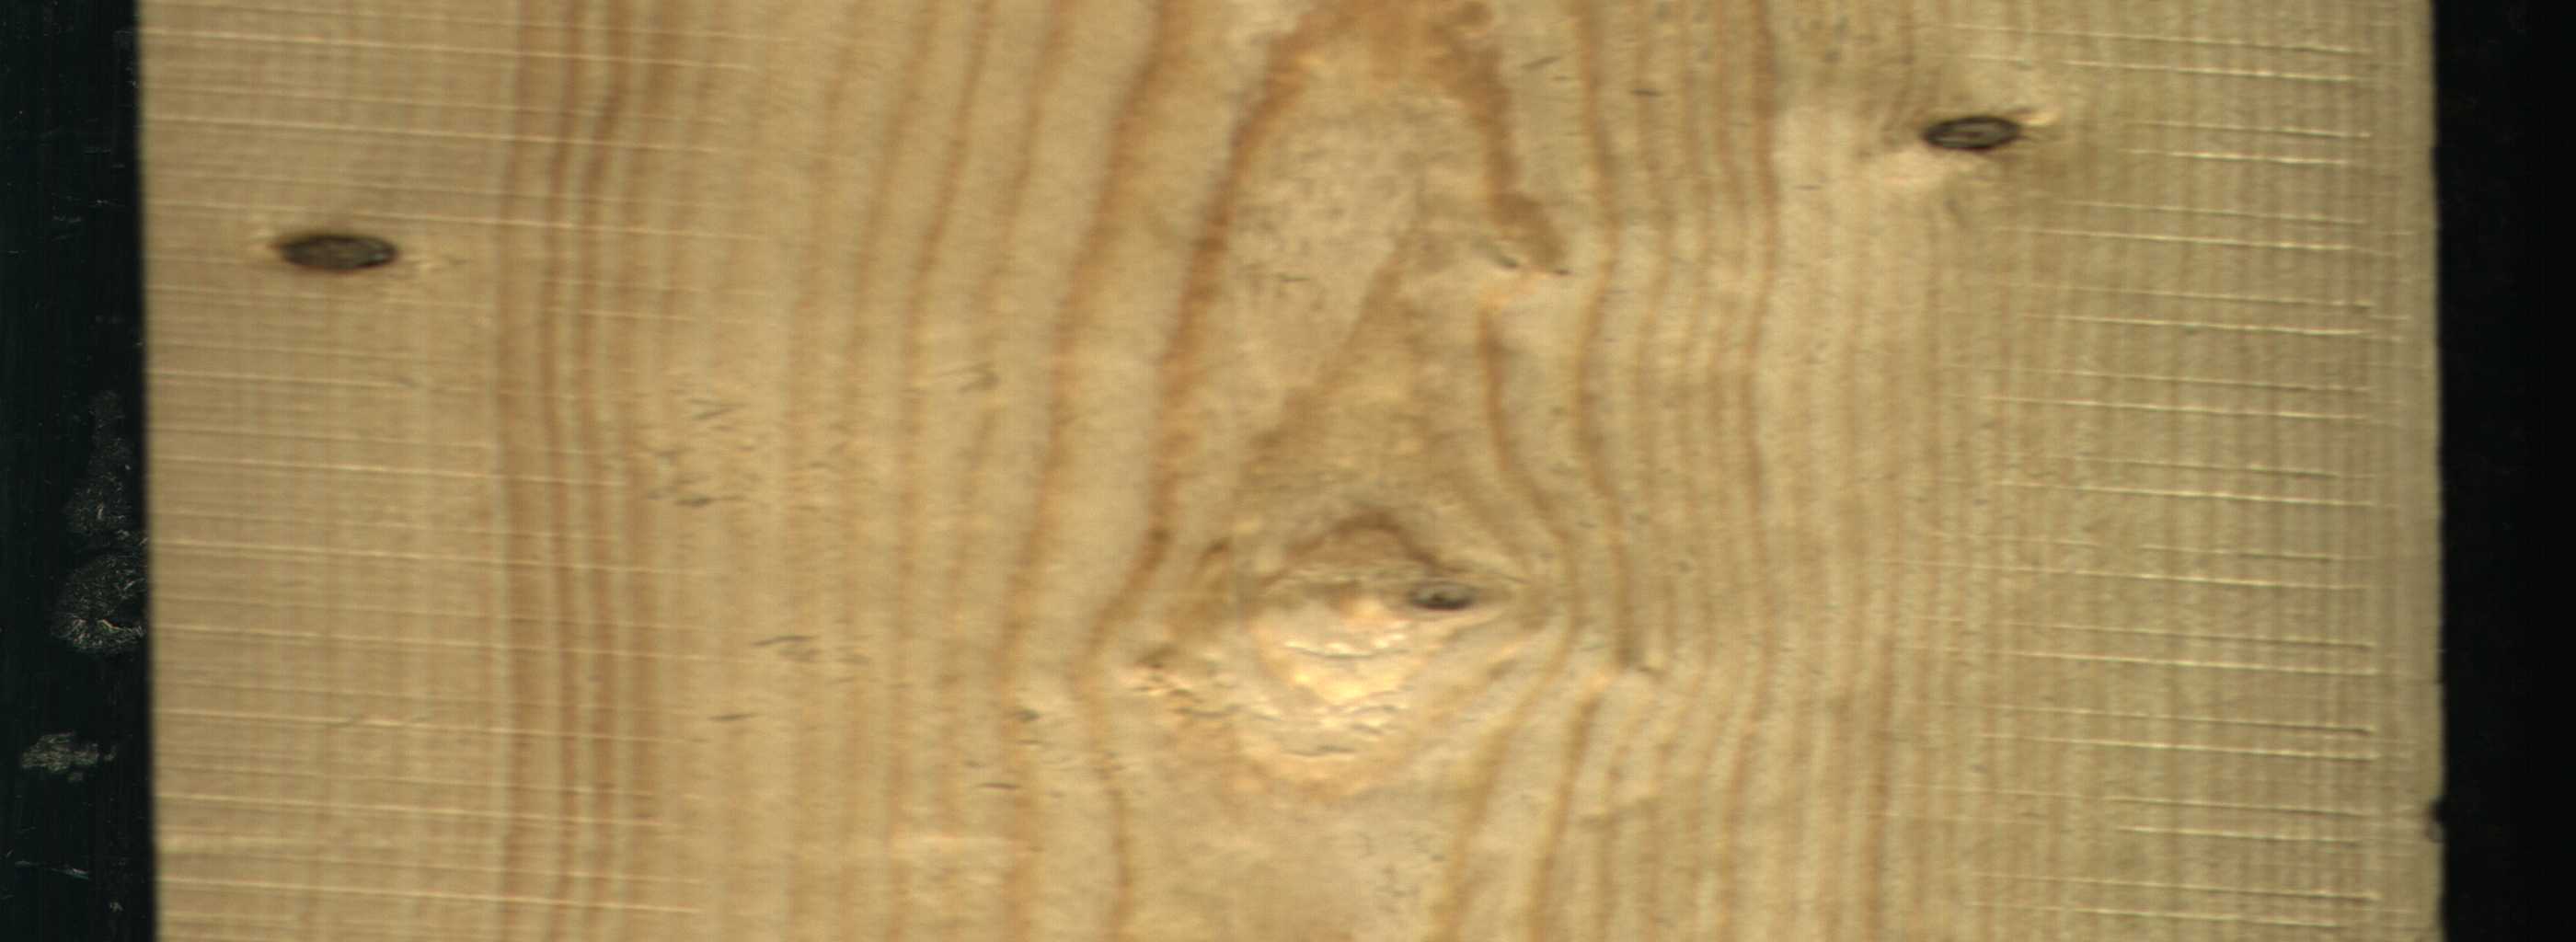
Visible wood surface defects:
Dead_Knot
Dead_Knot
Live_Knot